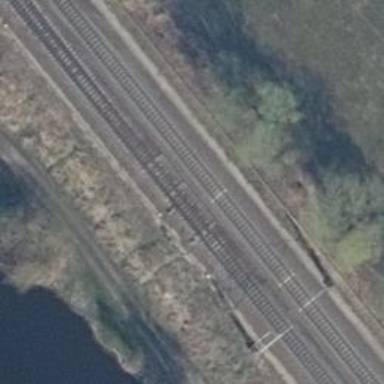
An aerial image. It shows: Railway with electrified contact lines.